【题型】填空题　【知识点】解析几何　【难度】easy
若直线 $(a-1)x-y-a=0$ 不过第二象限，则实数 $a$ 的取值范围是\underline{\qquad\qquad}.
【解答】
【答案】 $[1, +\infty)$

【分析】 根据直线方程得出定点，画出图形，数形结合分析即可.

【详解】 $(a-1)x-y-a=0$，变形即得 $a(x-1)-x-y=0$，则直线恒经过定点 $(1, -1)$.

如图所示，

由于直线不过第二象限，则直线在如图位置的 $l, n$ 之间，围绕 $(1, -1)$ 转动.

直线的斜率为非负数即可，即 $a-1 \ge 0$，即 $a \ge 1$.

故答案为：$[1, +\infty)$.
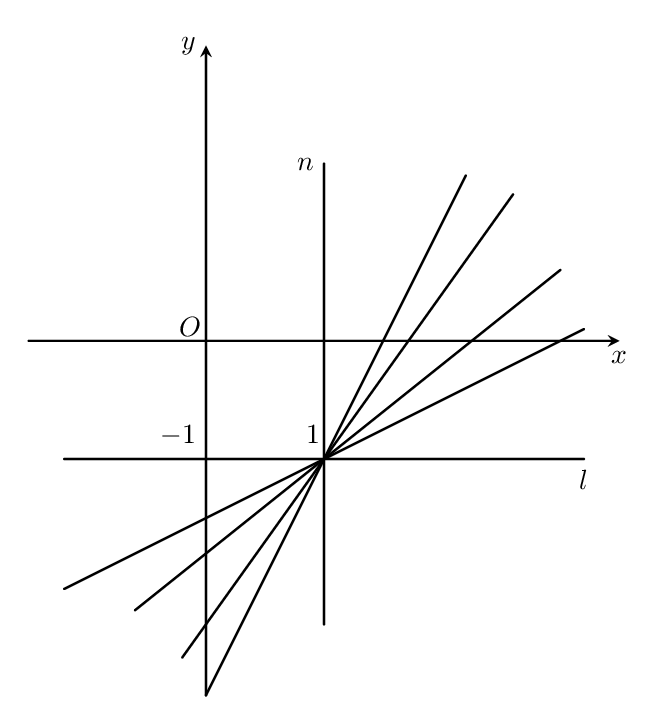